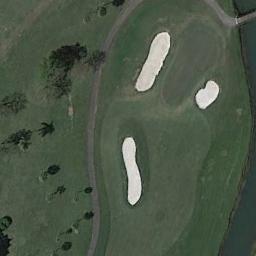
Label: golf_course